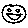
Label: smiley face